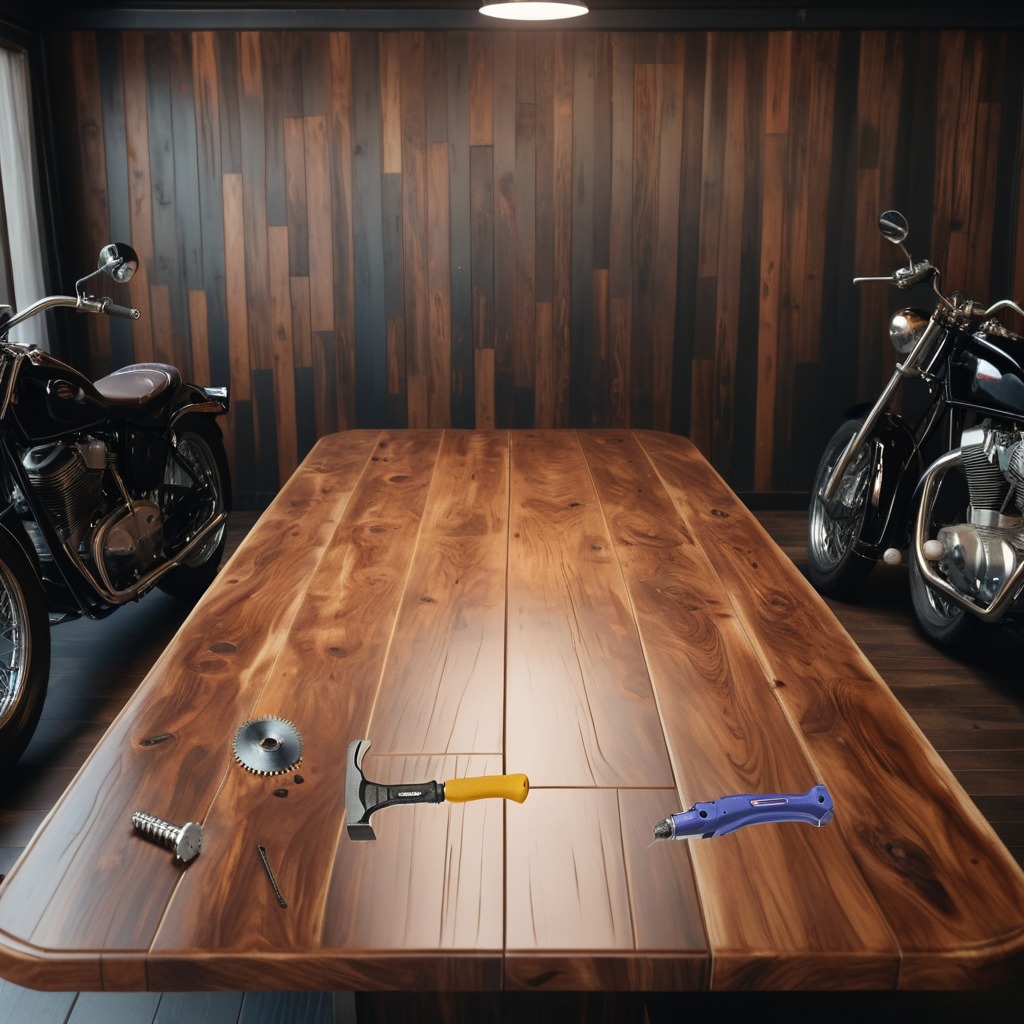
A steel gear with teeth, a utility knife, a metal machine screw, an iron nail, and a hammer are lying on an oil-spilled wooden table in a vintage motorcycle garage.